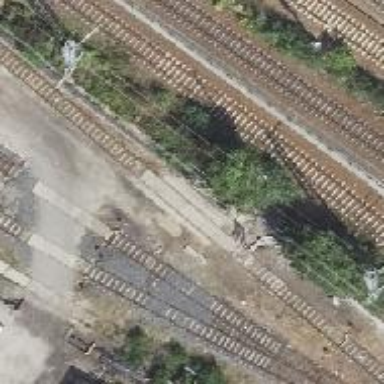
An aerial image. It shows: Railway yard.